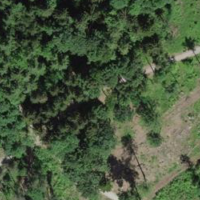
EUNIS habitat code: 53
Species observed at this site:
Erithacus rubecula